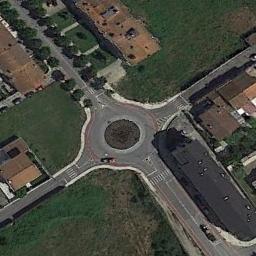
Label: roundabout